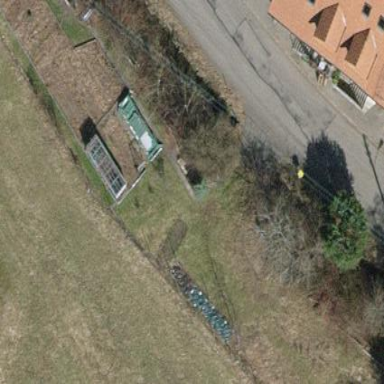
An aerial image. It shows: Allotments area.